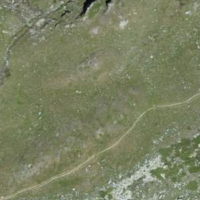
EUNIS habitat code: 26
Species observed at this site:
Cyaniris semiargus
Anthus spinoletta